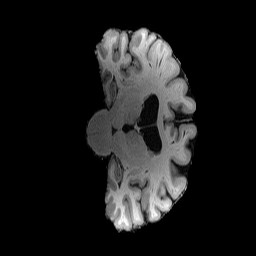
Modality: T1w
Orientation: coronal
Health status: healthy